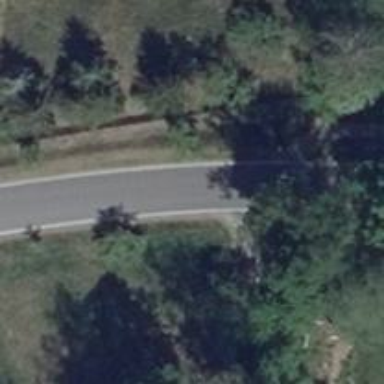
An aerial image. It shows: Asphalt road classified as tertiary.